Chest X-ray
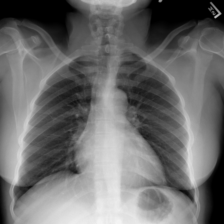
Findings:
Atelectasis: negative
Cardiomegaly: negative
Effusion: negative
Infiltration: negative
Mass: negative
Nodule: negative
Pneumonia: negative
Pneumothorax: negative
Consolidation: negative
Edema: negative
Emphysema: negative
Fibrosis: negative
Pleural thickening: negative
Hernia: negative